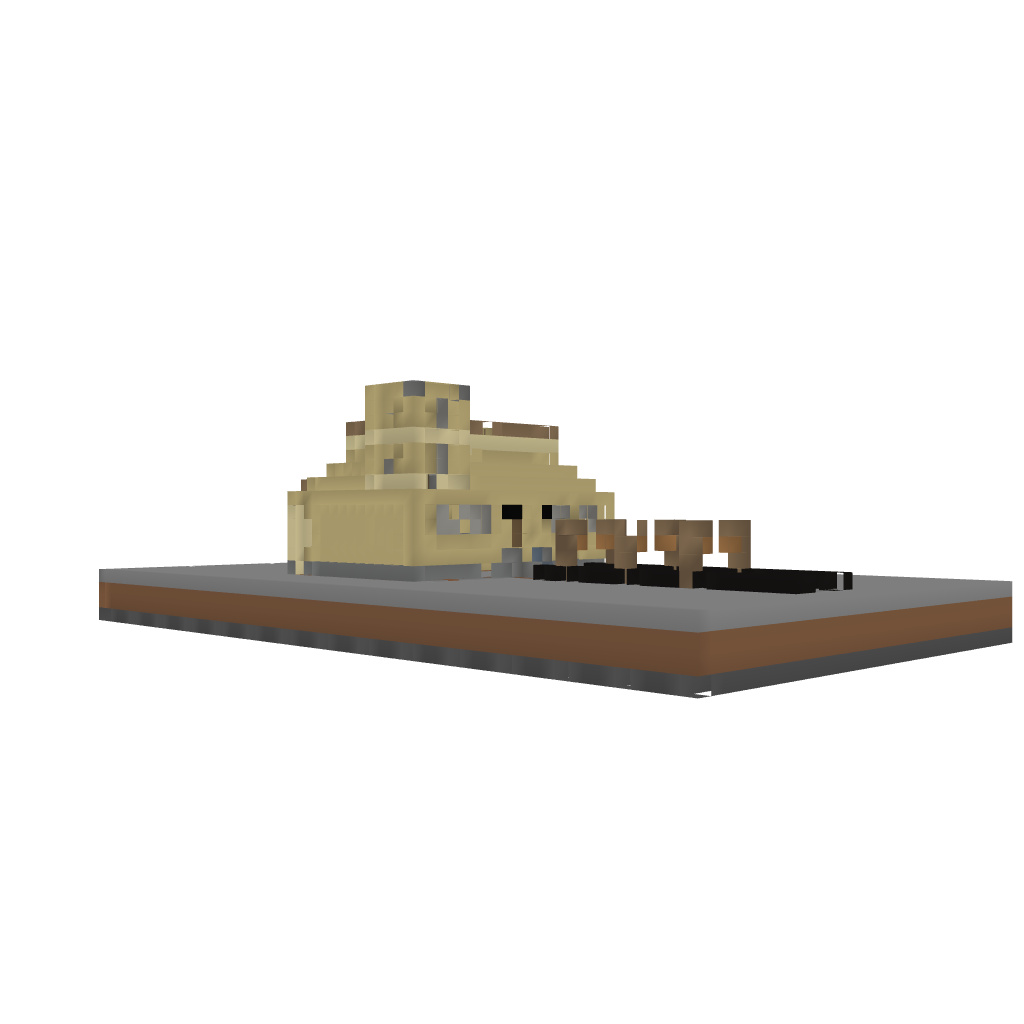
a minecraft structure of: Luxury  Villa